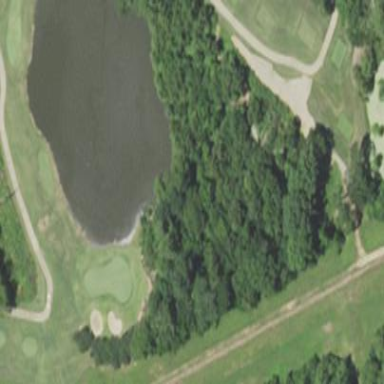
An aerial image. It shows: Water hazard in golf course. The hazard is natural water feature.